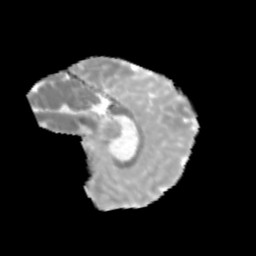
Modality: MD
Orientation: sagittal
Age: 11
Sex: male
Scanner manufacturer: siemens
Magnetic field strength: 3 T
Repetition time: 3.8 s
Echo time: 0.07 s